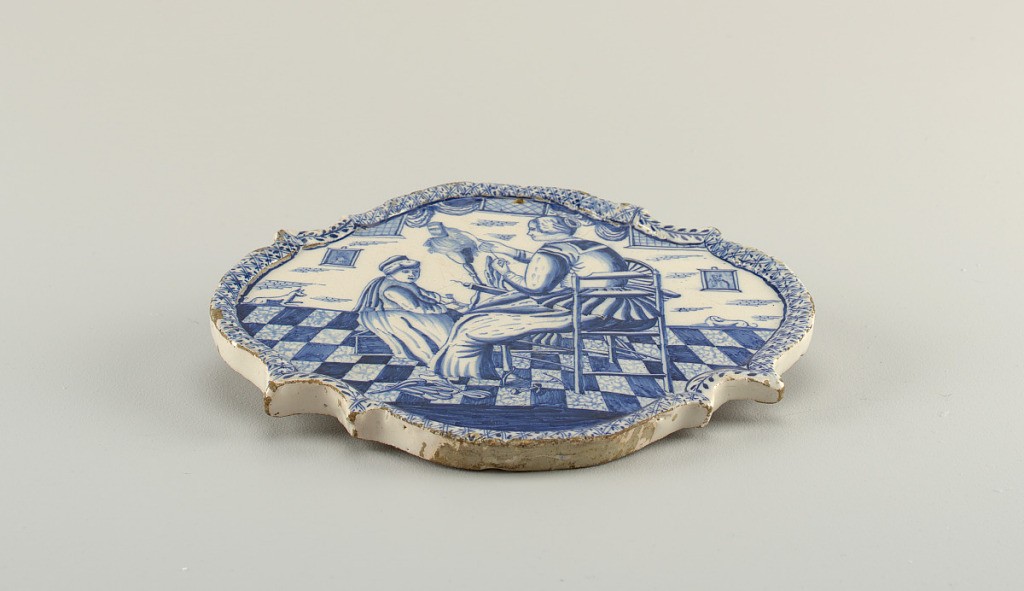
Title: Plaque
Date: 1675–1725
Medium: Tin-glazed earthenware
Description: Shaped oval plaque with raised border; painted in underglaze blue on white with domestic scene of woman and child at spinning wheel, diaper and vine border; back unglazed.